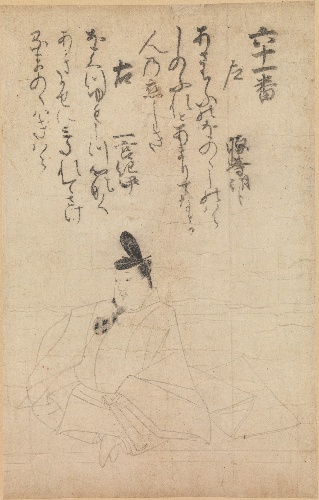
Artist: Fujiwara no Nobuzane
Artist bio: Japanese, 1176–1265
Date: 13th century
Object type: Hanging scroll
Classification: Paintings
Medium: Section of a handscroll mounted as a hanging scroll; ink on paper
Culture: Japan
Period: Kamakura period (1185–1333)
Dimensions: Image: 11 3/4 x 7 1/2 in. (29.8 x 19.1 cm)
Overall: 57 1/2 x 17 7/8in. (146.1 x 45.4 cm)
Department: Asian Art
Credit line: The Harry G. C. Packard Collection of Asian Art, Gift of Harry G. C. Packard, and Purchase, Fletcher, Rogers, Harris Brisbane Dick, and Louis V. Bell Funds, Joseph Pulitzer Bequest, and The Annenberg Fund Inc. Gift, 1975
Accession year: 1975
Repository: Metropolitan Museum of Art, New York, NY
Tags: Men|Poetry